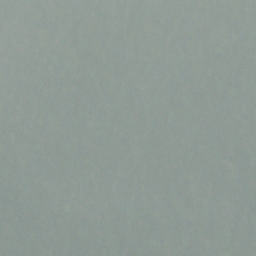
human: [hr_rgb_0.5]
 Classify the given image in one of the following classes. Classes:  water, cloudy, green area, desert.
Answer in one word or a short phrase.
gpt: cloudy